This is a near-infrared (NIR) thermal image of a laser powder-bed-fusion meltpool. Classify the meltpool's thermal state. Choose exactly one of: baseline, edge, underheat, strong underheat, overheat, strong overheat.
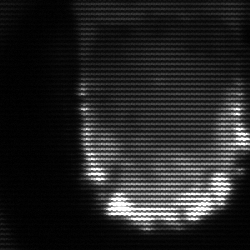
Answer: baseline